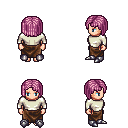
a pixel art fantasy rpg character, female body template, human, light skin, white long-sleeve shirt, robe skirt, pink pageboy hairstyle, metal boots, four views (front, back, left, right), 2x2 character sprite sheet, small pixel art, hard edges, no anti-aliasing